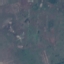
Land use / land cover: Pasture